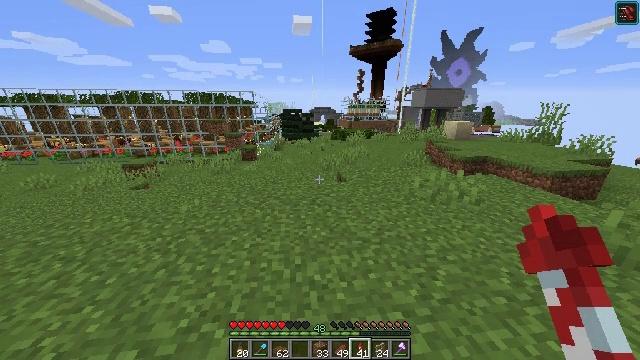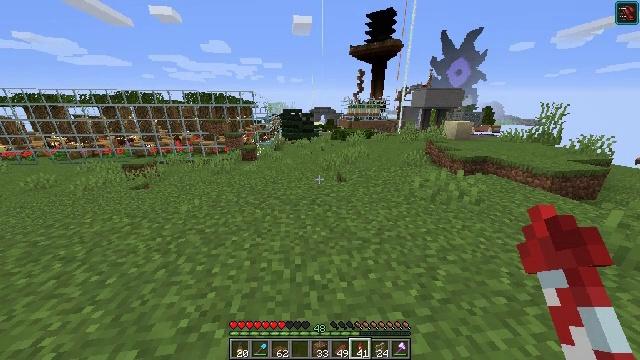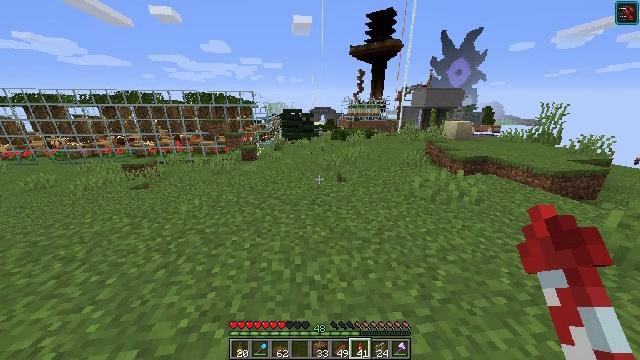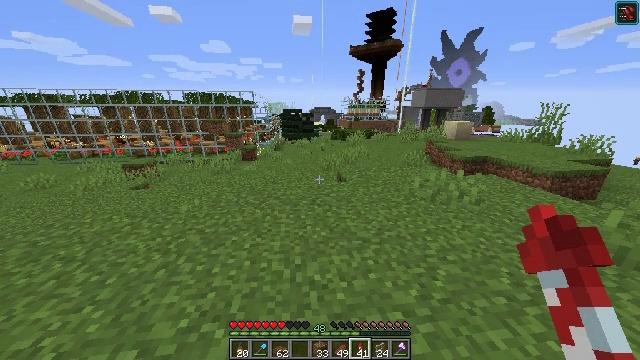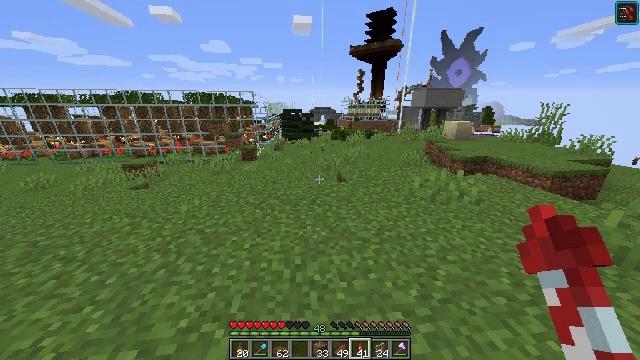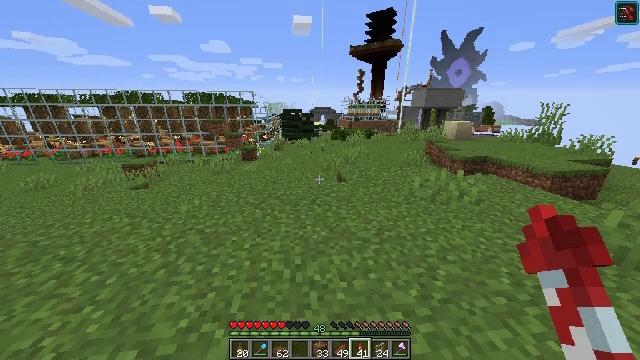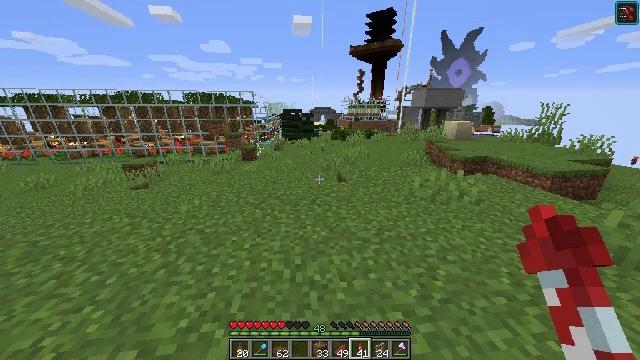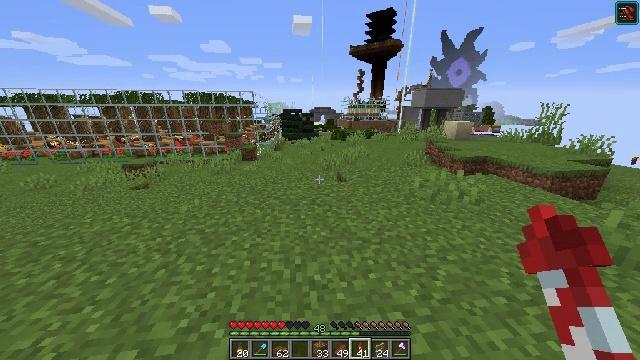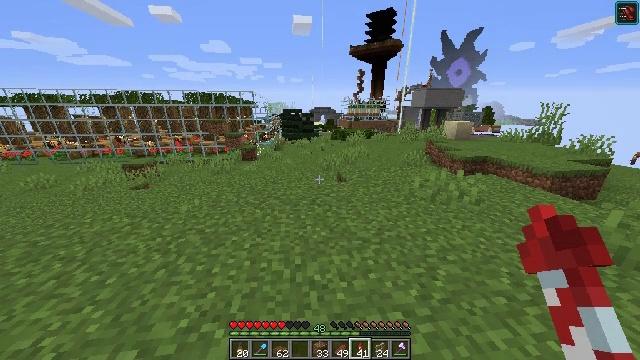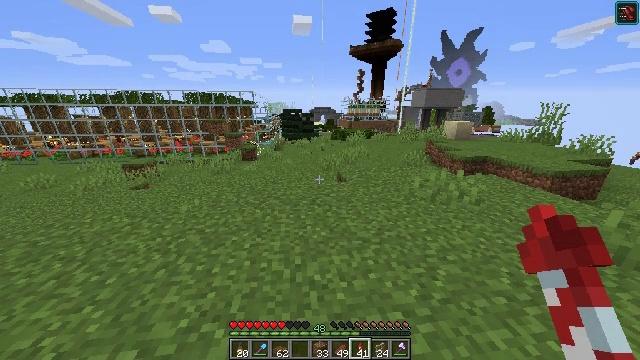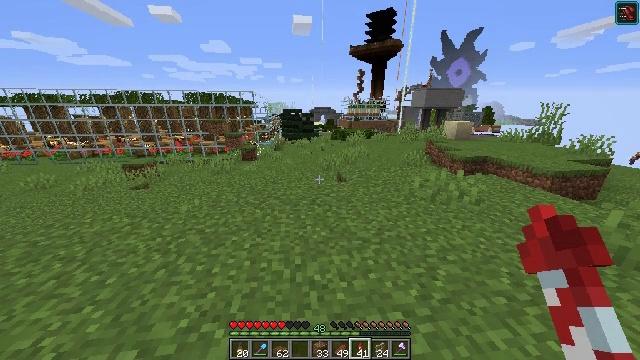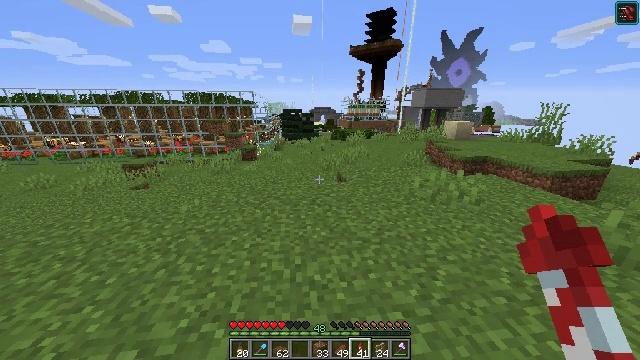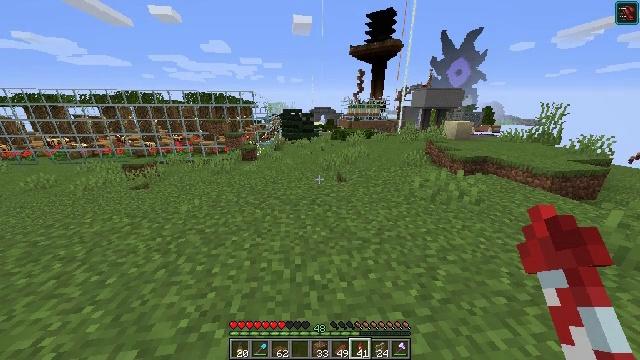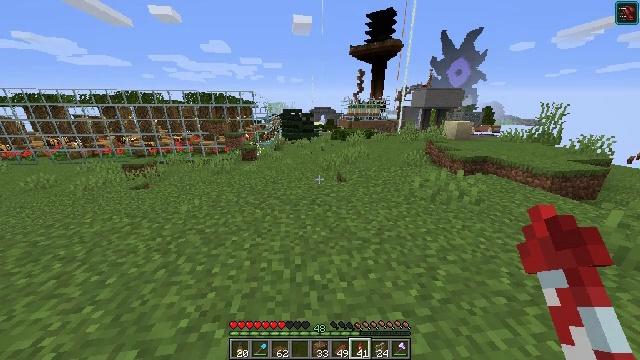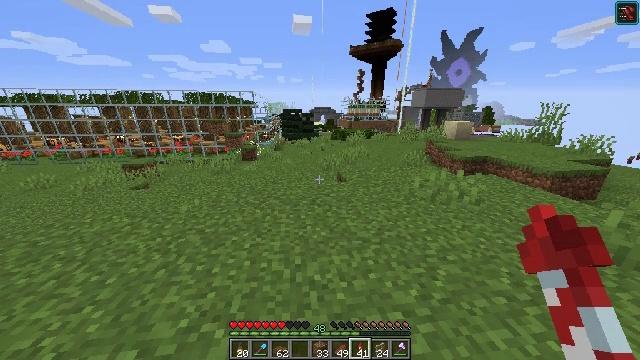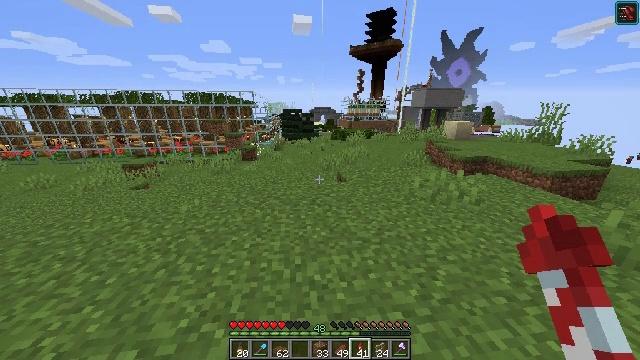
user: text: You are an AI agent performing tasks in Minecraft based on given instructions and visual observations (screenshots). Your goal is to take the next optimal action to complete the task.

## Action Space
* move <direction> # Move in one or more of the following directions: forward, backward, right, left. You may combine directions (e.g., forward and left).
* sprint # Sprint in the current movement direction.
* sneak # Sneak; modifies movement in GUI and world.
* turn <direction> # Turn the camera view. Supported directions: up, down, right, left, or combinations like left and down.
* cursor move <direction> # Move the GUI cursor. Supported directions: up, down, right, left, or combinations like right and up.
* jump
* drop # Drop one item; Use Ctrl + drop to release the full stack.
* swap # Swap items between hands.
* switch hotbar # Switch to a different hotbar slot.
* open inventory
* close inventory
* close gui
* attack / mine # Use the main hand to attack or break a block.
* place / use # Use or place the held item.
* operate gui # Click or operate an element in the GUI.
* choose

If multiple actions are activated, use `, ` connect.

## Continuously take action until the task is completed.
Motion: motion action
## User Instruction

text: Gather the spruce slab by holding left button.
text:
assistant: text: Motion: no_op
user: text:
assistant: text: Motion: no_op
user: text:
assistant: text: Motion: no_op
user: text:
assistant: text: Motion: no_op
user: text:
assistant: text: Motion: no_op
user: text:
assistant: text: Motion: no_op
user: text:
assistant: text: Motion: no_op
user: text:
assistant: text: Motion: no_op
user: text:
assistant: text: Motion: no_op
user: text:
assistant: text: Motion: no_op
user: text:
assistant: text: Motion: no_op
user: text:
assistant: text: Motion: no_op
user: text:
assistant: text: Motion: no_op
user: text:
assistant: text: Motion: no_op
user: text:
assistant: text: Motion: no_op
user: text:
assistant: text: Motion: no_op
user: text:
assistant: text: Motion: no_op
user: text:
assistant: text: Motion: no_op
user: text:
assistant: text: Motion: no_op
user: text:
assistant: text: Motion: no_op
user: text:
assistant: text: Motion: no_op
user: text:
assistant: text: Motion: no_op
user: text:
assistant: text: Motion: no_op
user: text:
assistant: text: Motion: no_op
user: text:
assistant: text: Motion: no_op
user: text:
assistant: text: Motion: no_op
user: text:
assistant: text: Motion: no_op
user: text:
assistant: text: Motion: no_op
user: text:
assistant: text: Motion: no_op
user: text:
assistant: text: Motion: no_op